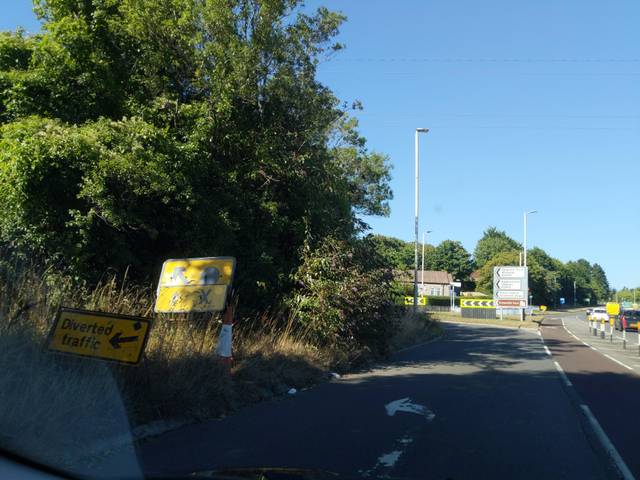
Region: United Kingdom
Coordinates: 50.41, -4.133